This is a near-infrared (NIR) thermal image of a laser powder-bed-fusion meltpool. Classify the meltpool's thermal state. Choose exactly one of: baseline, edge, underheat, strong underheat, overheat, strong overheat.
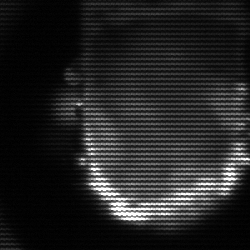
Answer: baseline